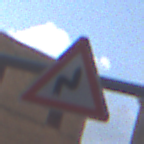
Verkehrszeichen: DoppelkurveRechts
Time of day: MorningAfternoon
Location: Outdoor (Urban)
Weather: PartlyCloudy
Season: NotSpecified
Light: Natural